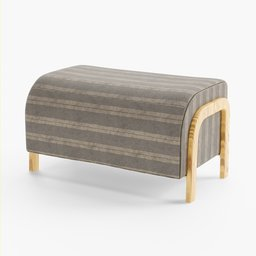
Label: furniture